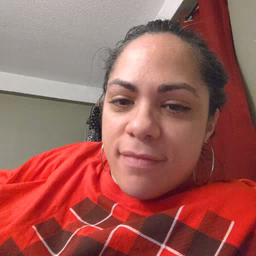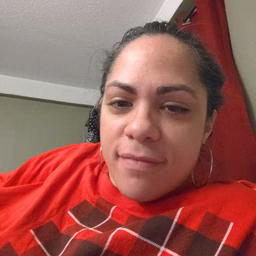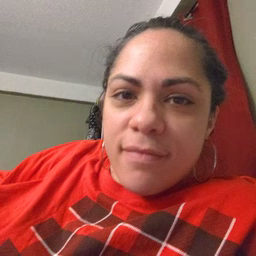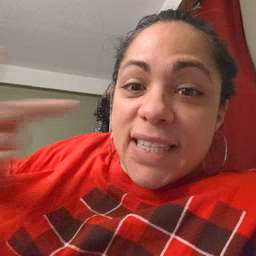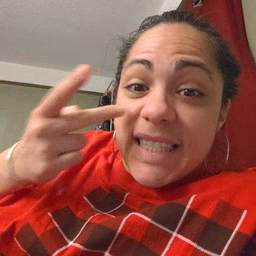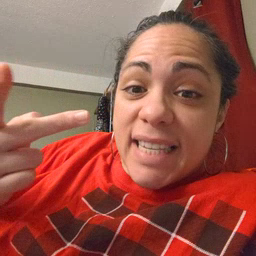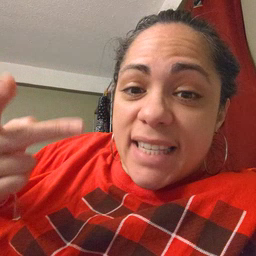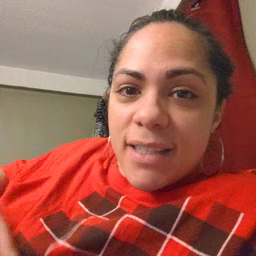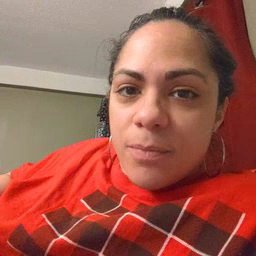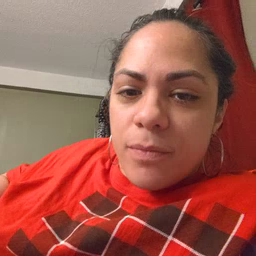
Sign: see